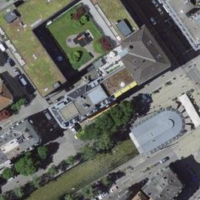
EUNIS habitat code: 54
Species observed at this site:
Corvus corone
Podiceps cristatus
Fulica atra
Chroicocephalus ridibundus
Larus michahellis
Cygnus olor
Erithacus rubecula
Pica pica
Certhia familiaris
Columba livia
Falco tinnunculus
Motacilla cinerea
Cyanistes caeruleus
Anas platyrhynchos
Sturnus vulgaris
Chloris chloris
Aythya ferina
Aythya fuligula
Fringilla coelebs
Passer domesticus
Coloeus monedula
Carduelis carduelis
Columba palumbus
Turdus merula
Tachymarptis melba
Parus major
Hirundo rustica
Mergus merganser
Milvus migrans
Cinclus cinclus
Ciconia ciconia
Motacilla alba